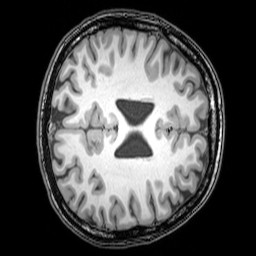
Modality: T1w
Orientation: axial
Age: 23
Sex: female
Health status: healthy
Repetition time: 0.081 s
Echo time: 0.037 s